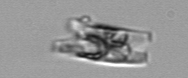
Label: Eucampia